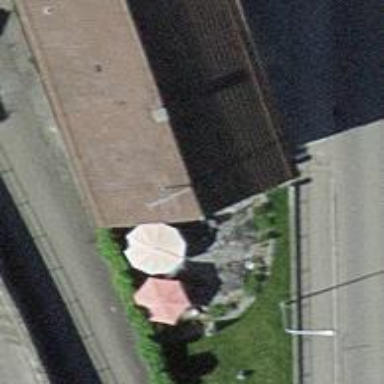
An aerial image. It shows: Outdoor seating area for leisure.